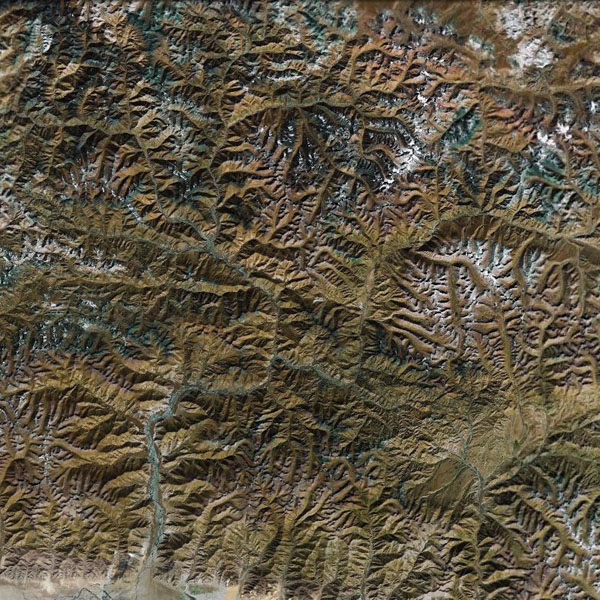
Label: Mountain